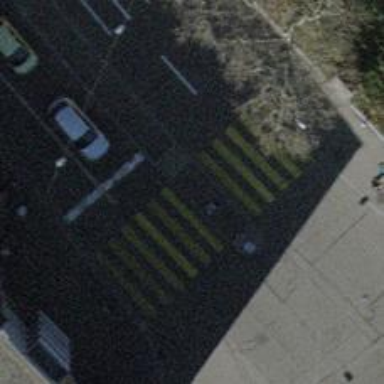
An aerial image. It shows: Zebra crossing with traffic signals.